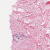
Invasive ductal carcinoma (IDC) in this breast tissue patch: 0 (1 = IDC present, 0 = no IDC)